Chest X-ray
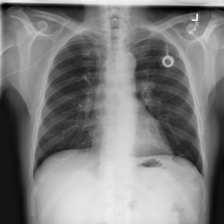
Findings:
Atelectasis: negative
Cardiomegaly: negative
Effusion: negative
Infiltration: negative
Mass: negative
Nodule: negative
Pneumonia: negative
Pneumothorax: negative
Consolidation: negative
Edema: negative
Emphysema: negative
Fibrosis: negative
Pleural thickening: negative
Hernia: negative